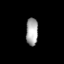
Tissue: lung
Cell type: Pericytes
Senescence score: 0.6231
Nuclear area (px): 326
Mean DAPI intensity: 167.85